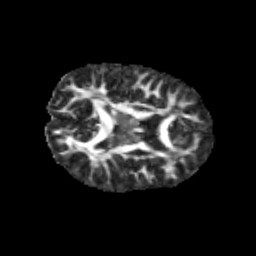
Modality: FA
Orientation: axial
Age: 10
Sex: male
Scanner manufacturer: siemens
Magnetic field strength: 3 T
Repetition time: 3.8 s
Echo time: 0.07 s